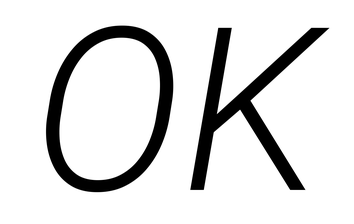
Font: Roboto-Italic_Light_Italic